Question: This is my first ios app and I am doing a simple project with button. I notice soon as I run simulator the simulator is not displaying the whole screen.
I must be missing something very silly.
any ideas?

any ideas?
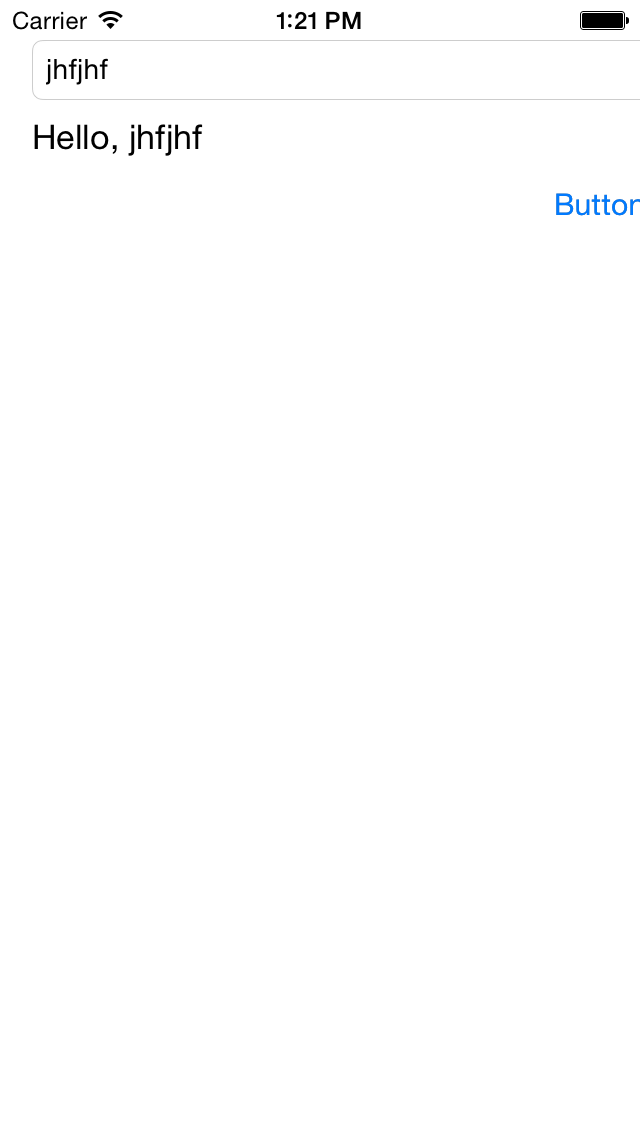
Answer: You have to add Constraints to your UITextField and your UIButton.
Open up your Storyboard, select your View (your TextField or your Button) and add the Constraints for example as it is in the Picture.